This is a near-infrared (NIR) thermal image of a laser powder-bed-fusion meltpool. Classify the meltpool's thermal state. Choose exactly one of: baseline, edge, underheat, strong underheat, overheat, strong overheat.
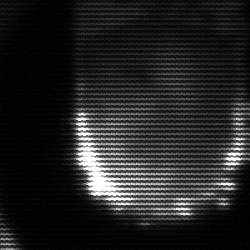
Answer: baseline